Question: I got a One-to-Many association error between(user 1<--->1..*robot) , I want to add a new document when a new user subscribe he should add a new robot with (reference and nom), so the user information should be add on the user collection as new document and the robot information should be add as a new collection on the robot collection in my mongodb database.
/routes/users.js :
'''
router.post('/register', function(req, res, next) {
//tester si username exist
var user = new models.user({
nom_prenom: req.body.nom_prenom,
username: req.body.username,
password: req.body.password,
email: req.body.email,
sexe: req.body.sexe,
adresse: req.body.adresse,
admin: false
});
var robot = new models.robot({
reference: req.body.reference,
nom: req.body.nom,
flag: req.body.flag
});
user.save(function(err, u){
if(err) res.json(err);
res.json(u);
})
robot.save(function(err, u){
if(err) res.json(err);
res.json(u);
})
});
'''
/models/users.js :
'''
var mongoose = require('../config/db');
var UserSchema = mongoose.Schema({
nom_prenom: String,
password: String,
username: String,
email: String,
//username: { String, unique:true, required:true },
//email: { String, unique:true, required:true },
date_naissance: Date,
adresse: String,
sexe: String,
equipements:[{type: mongoose.Schema.Types.ObjectId, ref: 'Equipement'}],
robots:[{type: mongoose.Schema.Types.ObjectId, ref: 'Robot'}],
admin: Boolean
});
module.exports = mongoose.model('User', UserSchema);
'''
/models/robot :
'''
var mongoose = require('../config/db');
var RobotSchema = mongoose.Schema({
reference: String,
nom: String,
flag: Boolean,
user: { type: mongoose.Schema.Types.ObjectId, ref: 'User' }
});
module.exports = mongoose.model('Robot', RobotSchema);
'''
/routes/robots.js:
'''
router.get('/', function(req, res, next){
models.robot.aggregate([
{
"$group": {
"_id": "$user_id",
"robots": { "$push": "$$ROOT" }
}
}
]).exec(function(err, results){
if (err) res.json({error: err});
models.user.populate(results, { "path": "_id" }, function(err, result) {
if(err) res.json({error: err});
console.log(result);
res.json(result);
});
});
});
'''
the result Postman:

'''
The Result on CMD after i execute :db.robots.find().pretty();
{
"_id" : ObjectId("57b5862673c11c840b31cc55"),
"reference" : "Rob9999",
"nom" : "Robot 9999",
"flag" : false,
"__v" : 0
}
'''
and the result on CMD after I execute db.users.find().pretty();
'''
{
"_id" : ObjectId("57b5862673c11c840b31cc54"),
"nom_prenom" : "test",
"username" : "test",
"password" : "test",
"email" : "test@orange.tn",
"sexe" : "femme",
"adresse" : "tunis",
"admin" : false,
"robots" : [ ],
"equipements" : [ ],
"__v" : 0
'''
}
I don't find why the array robots in user is empty??
Can I do that insert a user and a robot that should appear in the list of robots of that user?
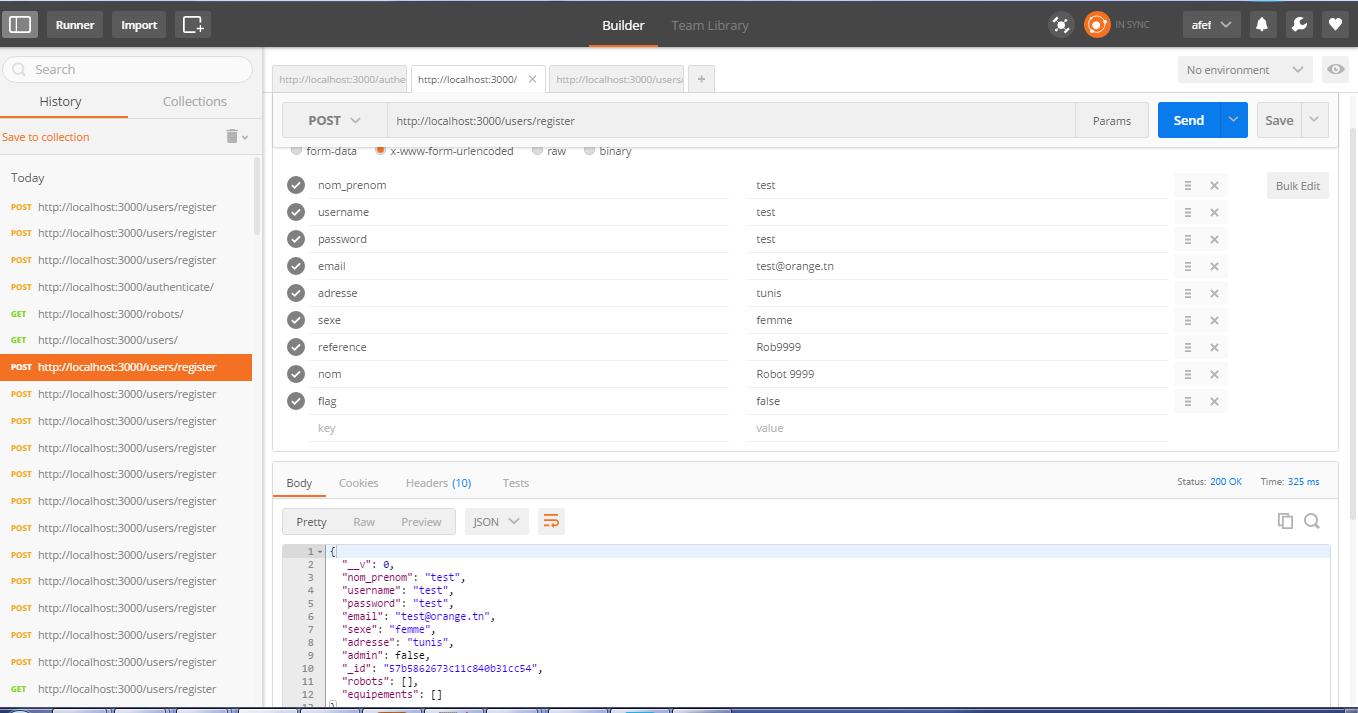
Answer: I think you didn't push newly created 'robot's _id' to the 'robots' array in 'user' document while saving it.
'''
router.post('/register', function(req, res, next) {
//tester si username exist
var user = new models.user({
nom_prenom: req.body.nom_prenom,
username: req.body.username,
password: req.body.password,
email: req.body.email,
sexe: req.body.sexe,
adresse: req.body.adresse,
admin: false
});
var robot = new models.robot({
reference: req.body.reference,
nom: req.body.nom,
flag: req.body.flag
});
// dont change the header(res.json(u)) multiple times, make sure you set the header
// single time only. otherwise you may get unnecessary errors.
robot.save(function(err, u){
if(err) res.json(err);
//save user only after robot is successfully saved and push its id into robots array.
user.robots.push(u._id);
user.save(function(err, user){
if(err) res.json(err);
res.json(user);
return;
});
});
});
'''